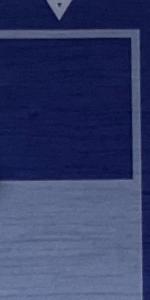
Label: Empty